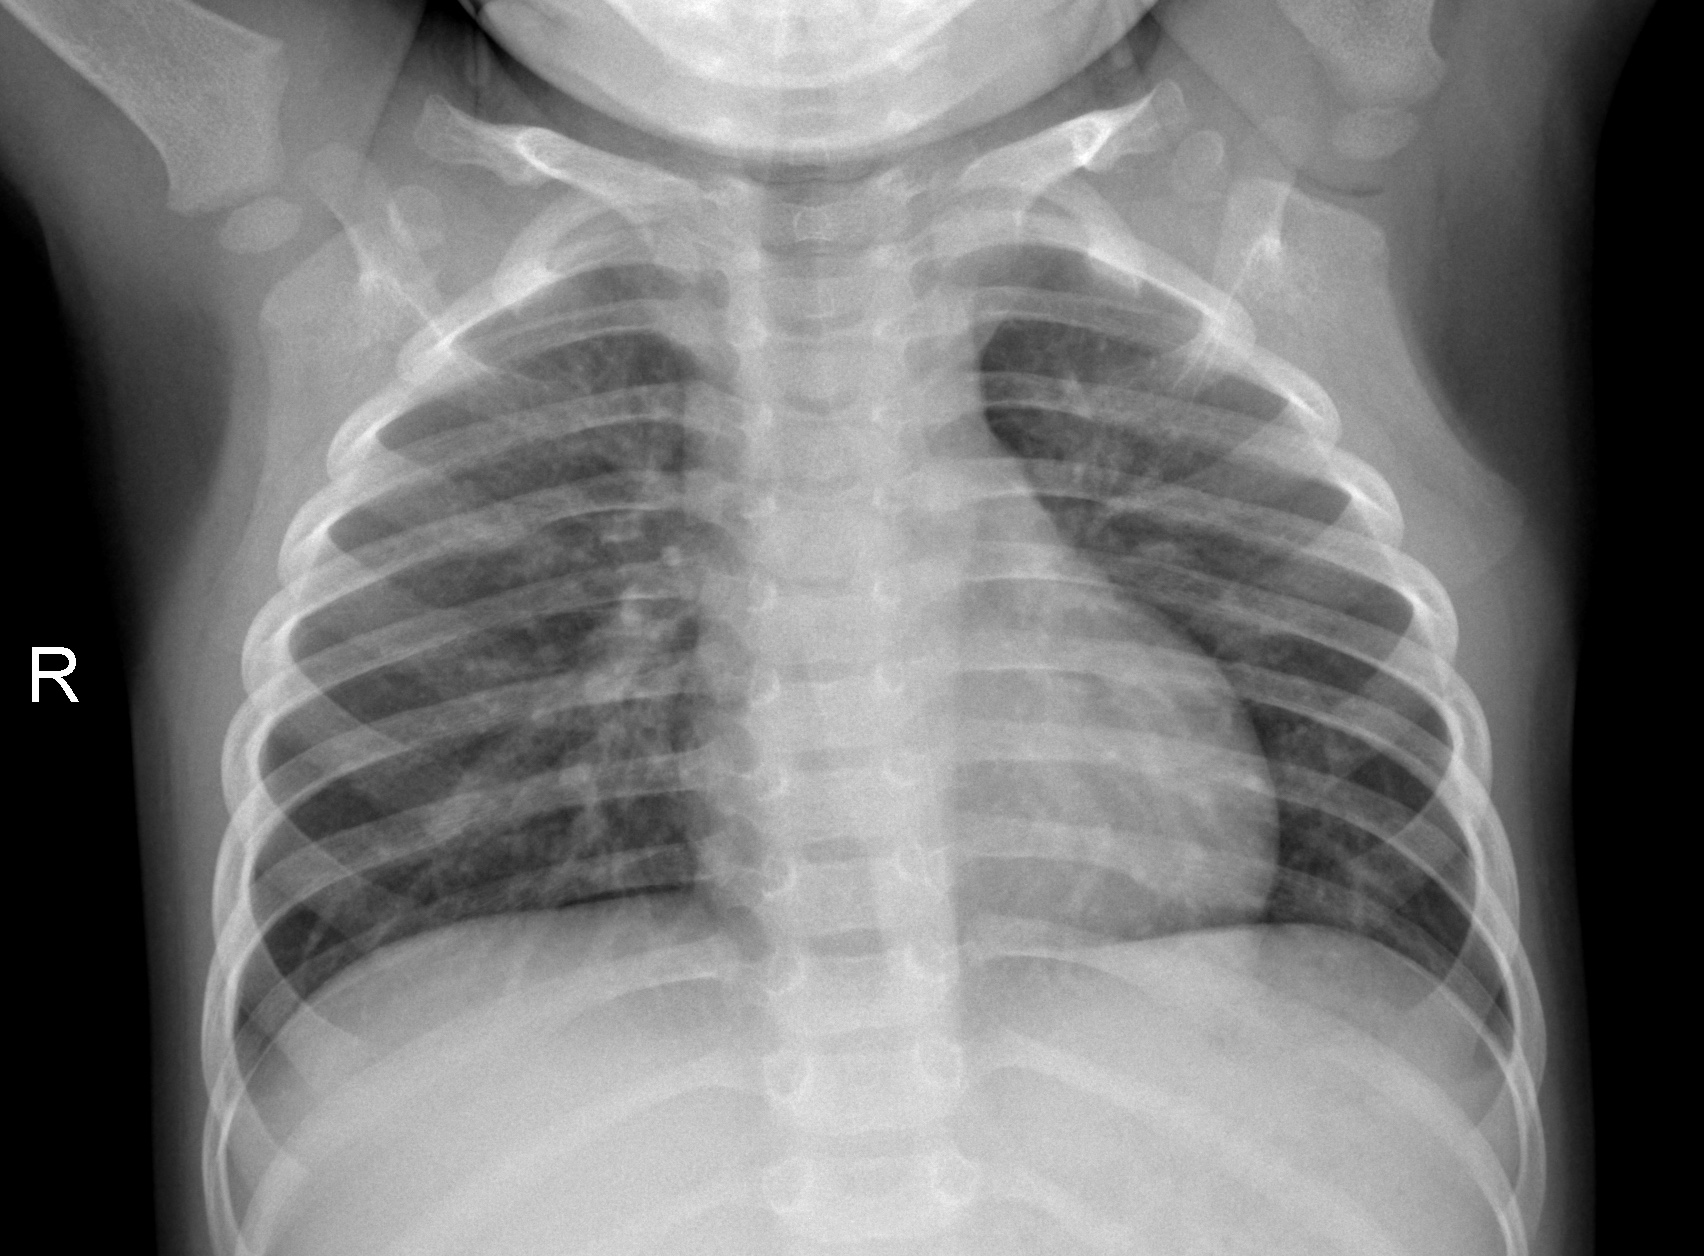
Diagnosis: NORMAL